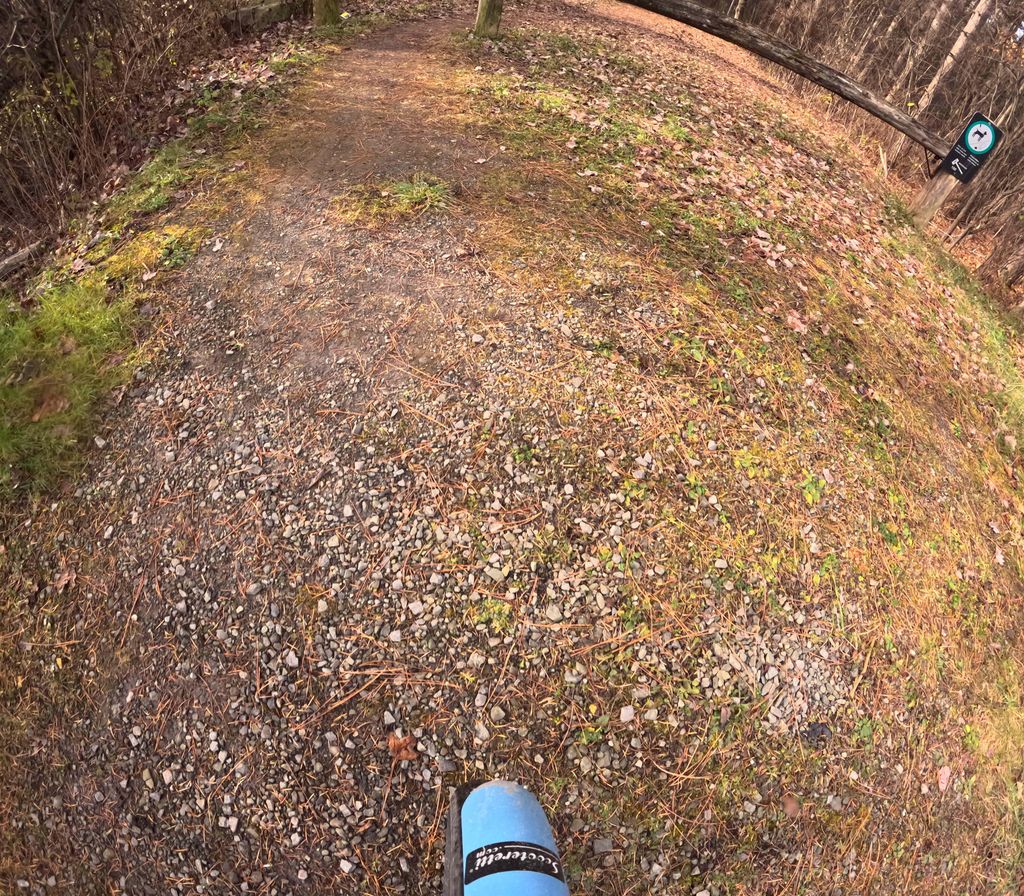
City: ottawa-gatineau